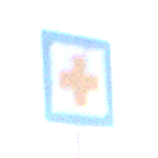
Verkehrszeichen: ErsteHilfe
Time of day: SunriseSunset
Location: Outdoor (RoadRail)
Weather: PartlyCloudy
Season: NotSpecified
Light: Natural